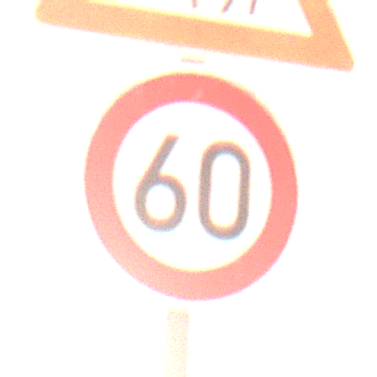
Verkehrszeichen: Geschwindigkeit60
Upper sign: ReiterRechts
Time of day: Night
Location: Outdoor (Urban)
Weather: Overcast
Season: Winter
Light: Artificial